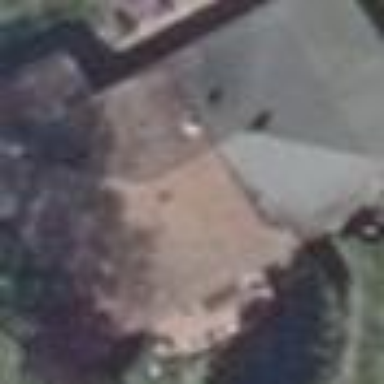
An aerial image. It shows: Maroon house with hipped roof.